This continuous-wavelet-transform scalogram was computed from a bearing vibration snapshot. Determine the bearing's health state. Answer with exactly one of: normal, inner_race, outer_race, ball.
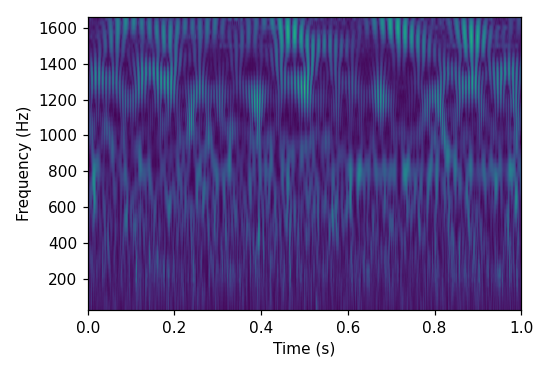
Answer: outer_race